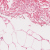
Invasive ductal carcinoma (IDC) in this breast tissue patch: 0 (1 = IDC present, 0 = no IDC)